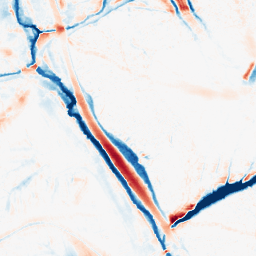
Category: morphological
Decomposition family: morphological_ellipse
Decomposition parameters: operation: average
width: 20
height: 30
Upsampling method: cubic_mitchell
Upsampling parameters: scale: 2
Upsampling scale: 2